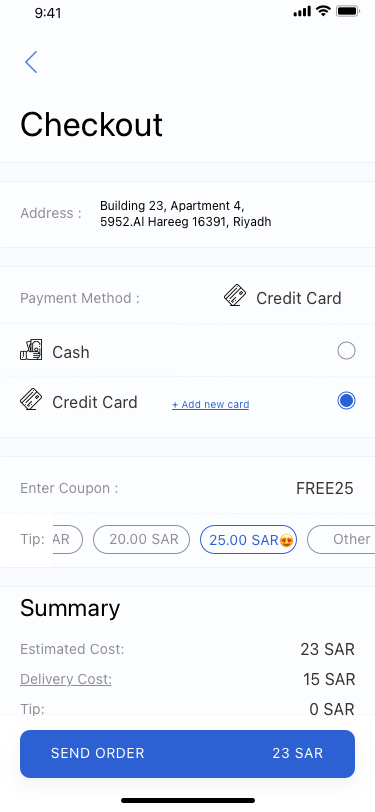
Text in this UI design:
Address :
Payment Method :
Credit Card
Cash
Credit Card
+ Add new card
Enter Coupon :
15.00 SAR
20.00 SAR
25.00 SAR😍
Other
Tip:
FREE25
Estimated Cost:
23 SAR
Delivery Cost:
15 SAR
Tip:
0 SAR
Coupon:
10 SAR
Summary
SEND ORDER
23 SAR
Checkout
Building 23, Apartment 4,
5952.Al Hareeg 16391, Riyadh